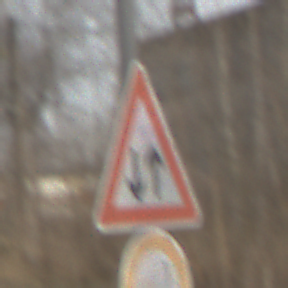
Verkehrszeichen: Gegenverkehr
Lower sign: VerbotUeberholenEinspurigeFahrzeuge
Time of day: MorningAfternoon
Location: Outdoor (Nature)
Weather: PartlyCloudy
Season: Winter
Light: Natural